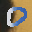
Label: 0